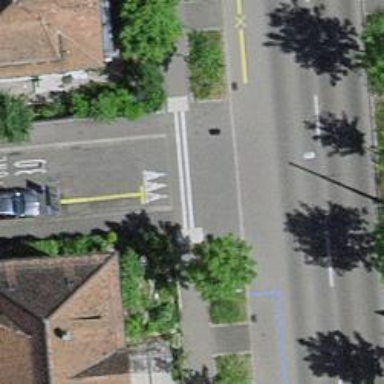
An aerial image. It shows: Unmarked road crossing.